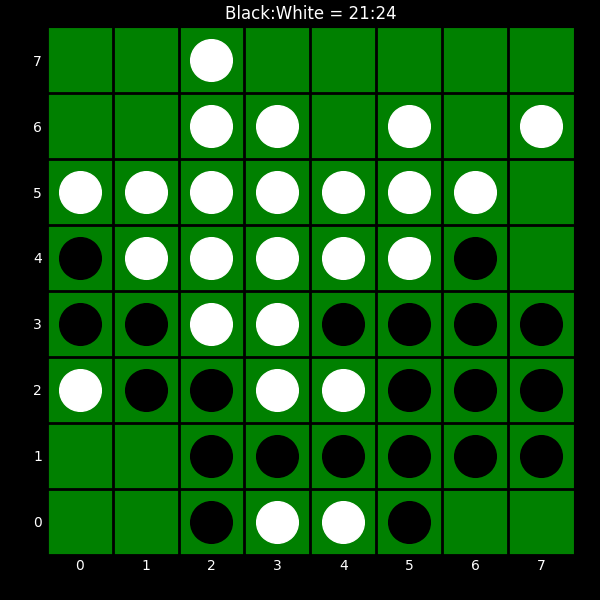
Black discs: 21
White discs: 24